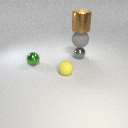
small gray metal sphere below large brown metal cylinder